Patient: sex M, age 53
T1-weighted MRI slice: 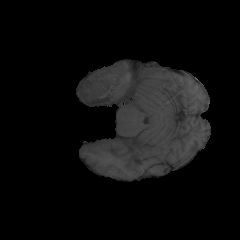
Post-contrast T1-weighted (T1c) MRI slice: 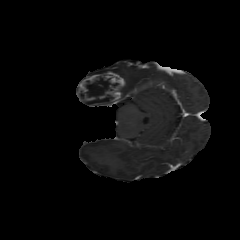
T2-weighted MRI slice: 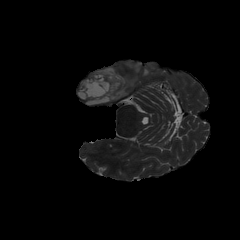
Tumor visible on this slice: yes
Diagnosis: Glioblastoma, IDH-wildtype
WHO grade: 4